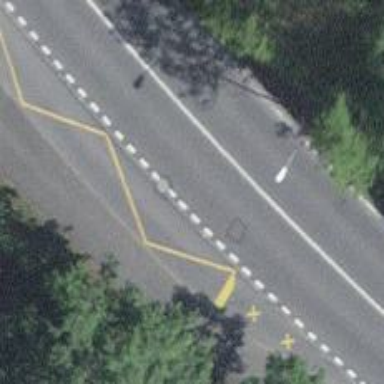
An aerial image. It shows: Bus stop equipped with public transport stop position.